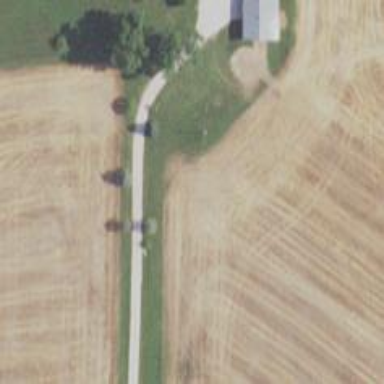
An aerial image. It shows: Driveway.